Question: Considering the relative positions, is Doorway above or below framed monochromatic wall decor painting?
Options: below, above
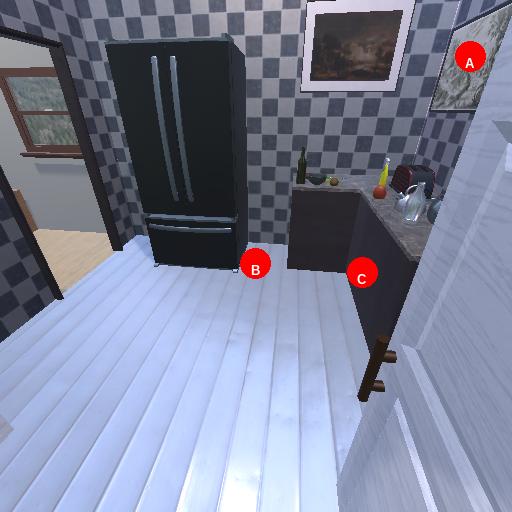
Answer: below